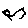
Label: bird